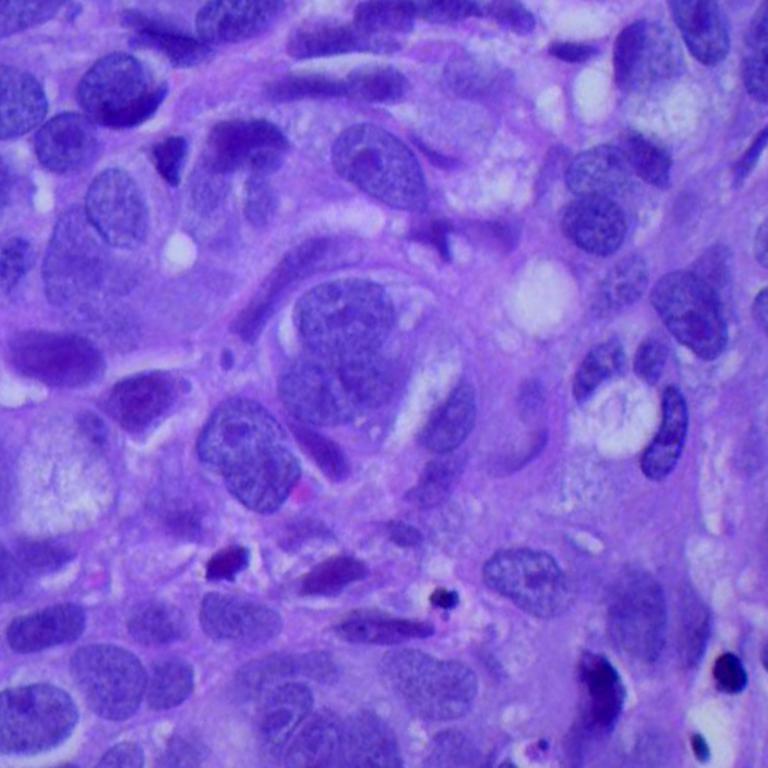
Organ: lung
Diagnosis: squamous carcinomas